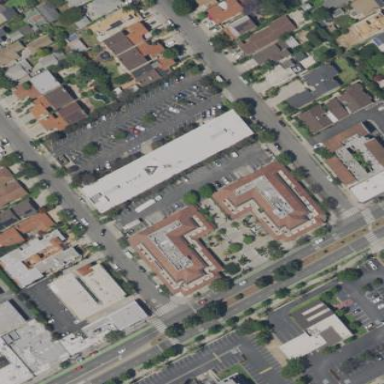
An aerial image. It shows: Retail area.